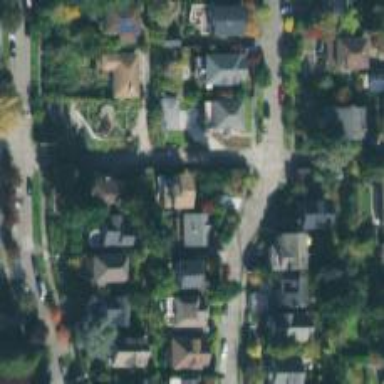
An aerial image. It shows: Residential road with sidewalk on the left side.